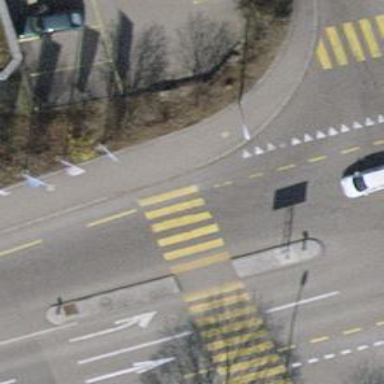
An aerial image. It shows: Zebra crossing marked on the road.